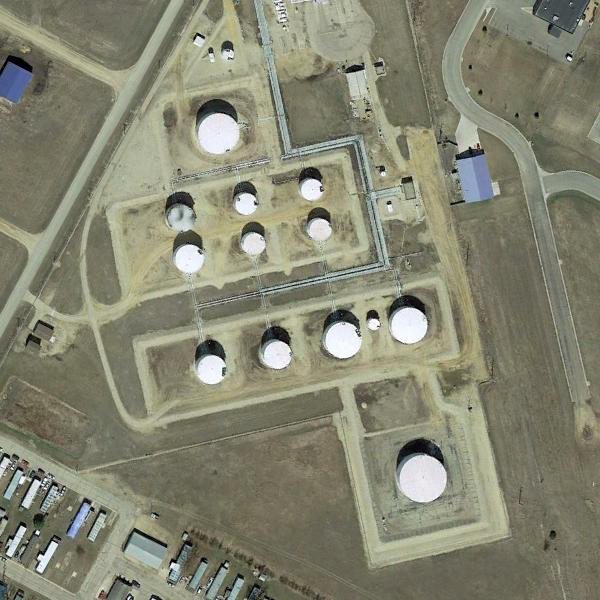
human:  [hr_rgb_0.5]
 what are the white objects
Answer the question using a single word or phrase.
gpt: storage tanks